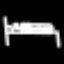
Label: bed